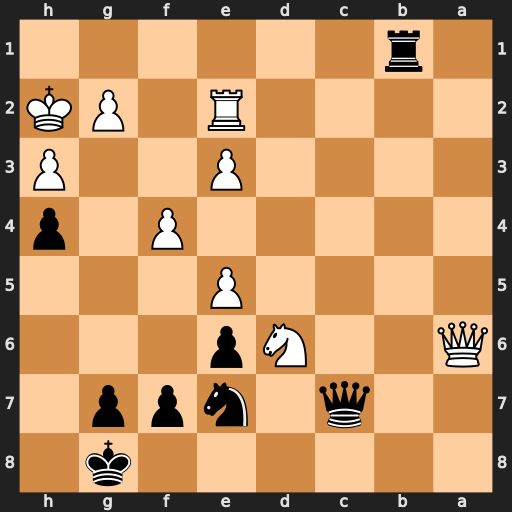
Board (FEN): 6k1/2q1npp1/Q2Np3/4P3/5P1p/4P2P/4R1PK/1r6
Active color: b
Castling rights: -
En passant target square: -
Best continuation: Qc1 Qa8+ Kh7